Field crop: maize
Growth stage: 2
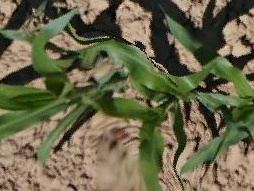
Species: maize